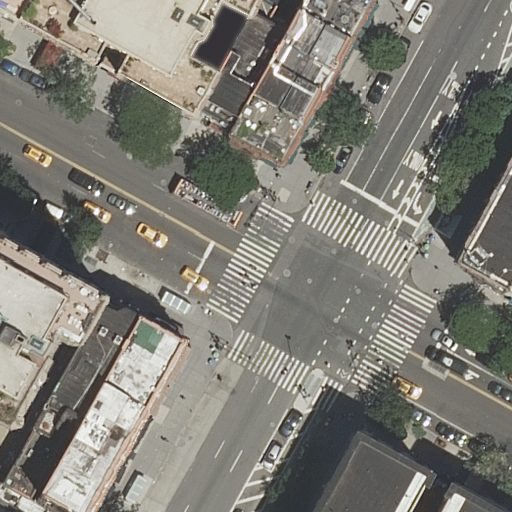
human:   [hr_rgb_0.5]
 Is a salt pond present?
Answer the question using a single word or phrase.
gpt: no

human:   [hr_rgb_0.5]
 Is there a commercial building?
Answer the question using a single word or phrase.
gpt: no

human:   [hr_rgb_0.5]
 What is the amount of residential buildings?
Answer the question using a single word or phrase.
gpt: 11

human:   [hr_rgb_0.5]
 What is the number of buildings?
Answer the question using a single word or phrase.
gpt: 11

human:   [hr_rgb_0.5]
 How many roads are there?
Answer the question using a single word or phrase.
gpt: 6

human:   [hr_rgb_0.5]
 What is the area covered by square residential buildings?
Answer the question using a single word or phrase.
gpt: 0m2

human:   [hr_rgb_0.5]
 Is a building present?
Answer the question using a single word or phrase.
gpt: yes

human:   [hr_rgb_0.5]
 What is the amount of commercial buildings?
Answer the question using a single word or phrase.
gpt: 0

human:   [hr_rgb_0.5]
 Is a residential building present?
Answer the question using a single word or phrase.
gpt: yes

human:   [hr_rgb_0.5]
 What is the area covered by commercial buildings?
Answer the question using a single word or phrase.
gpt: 0m2

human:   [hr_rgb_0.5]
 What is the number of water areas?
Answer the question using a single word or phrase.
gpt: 0

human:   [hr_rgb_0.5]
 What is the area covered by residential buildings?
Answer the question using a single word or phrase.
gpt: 2653m2

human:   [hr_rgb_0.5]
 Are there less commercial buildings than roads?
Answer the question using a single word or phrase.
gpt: yes

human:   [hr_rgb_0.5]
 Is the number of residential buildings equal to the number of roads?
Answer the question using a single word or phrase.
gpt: no

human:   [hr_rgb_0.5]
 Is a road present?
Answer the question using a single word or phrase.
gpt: yes

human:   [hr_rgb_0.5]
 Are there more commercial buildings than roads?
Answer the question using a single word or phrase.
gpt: no

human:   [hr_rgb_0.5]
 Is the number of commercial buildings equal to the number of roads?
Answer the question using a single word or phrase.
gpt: no

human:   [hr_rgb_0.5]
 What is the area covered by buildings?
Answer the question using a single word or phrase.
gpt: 2653m2

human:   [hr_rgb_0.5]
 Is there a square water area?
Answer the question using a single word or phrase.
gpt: no

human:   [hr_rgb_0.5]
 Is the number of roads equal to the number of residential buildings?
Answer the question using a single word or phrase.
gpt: no

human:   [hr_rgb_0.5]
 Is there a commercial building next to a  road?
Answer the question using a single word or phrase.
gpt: no

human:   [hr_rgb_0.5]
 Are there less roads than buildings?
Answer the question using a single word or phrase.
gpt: yes

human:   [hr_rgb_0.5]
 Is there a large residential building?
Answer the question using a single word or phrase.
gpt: yes

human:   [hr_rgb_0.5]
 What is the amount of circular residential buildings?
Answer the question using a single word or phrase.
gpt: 0

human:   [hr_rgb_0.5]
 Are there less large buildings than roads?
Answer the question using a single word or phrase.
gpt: yes

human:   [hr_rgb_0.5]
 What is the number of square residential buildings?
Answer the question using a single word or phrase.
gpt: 0

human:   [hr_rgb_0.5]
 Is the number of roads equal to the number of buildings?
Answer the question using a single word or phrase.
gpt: no

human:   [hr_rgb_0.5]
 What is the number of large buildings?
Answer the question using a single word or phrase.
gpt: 1

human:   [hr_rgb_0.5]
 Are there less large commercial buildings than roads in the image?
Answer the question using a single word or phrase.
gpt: yes

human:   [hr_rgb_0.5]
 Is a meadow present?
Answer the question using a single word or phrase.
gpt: no

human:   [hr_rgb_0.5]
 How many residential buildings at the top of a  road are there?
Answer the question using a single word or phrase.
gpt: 6

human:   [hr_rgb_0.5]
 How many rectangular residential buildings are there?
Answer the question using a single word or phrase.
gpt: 7

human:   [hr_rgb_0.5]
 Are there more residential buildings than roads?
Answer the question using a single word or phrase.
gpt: yes

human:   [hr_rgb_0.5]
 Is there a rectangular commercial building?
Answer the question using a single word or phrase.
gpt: no

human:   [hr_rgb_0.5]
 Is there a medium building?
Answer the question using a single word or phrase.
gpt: yes

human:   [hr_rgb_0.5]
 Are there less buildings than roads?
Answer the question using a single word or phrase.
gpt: no

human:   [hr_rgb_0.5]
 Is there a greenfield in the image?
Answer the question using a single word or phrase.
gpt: no

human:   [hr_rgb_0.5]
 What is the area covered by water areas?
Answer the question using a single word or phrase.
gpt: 0m2

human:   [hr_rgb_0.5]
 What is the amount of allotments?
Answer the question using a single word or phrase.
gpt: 0

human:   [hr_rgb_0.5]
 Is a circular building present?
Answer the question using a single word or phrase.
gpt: no

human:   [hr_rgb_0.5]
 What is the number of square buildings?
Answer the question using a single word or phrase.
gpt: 0

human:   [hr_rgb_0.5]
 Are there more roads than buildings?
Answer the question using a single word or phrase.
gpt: no

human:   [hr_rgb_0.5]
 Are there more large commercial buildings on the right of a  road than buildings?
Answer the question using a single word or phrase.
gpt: no

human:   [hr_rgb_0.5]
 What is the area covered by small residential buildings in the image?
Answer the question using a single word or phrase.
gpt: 71m2

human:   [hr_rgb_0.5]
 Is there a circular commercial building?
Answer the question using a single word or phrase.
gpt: no

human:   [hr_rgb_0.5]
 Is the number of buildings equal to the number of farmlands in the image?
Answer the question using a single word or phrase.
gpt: no

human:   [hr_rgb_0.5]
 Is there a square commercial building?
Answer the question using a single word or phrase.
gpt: no

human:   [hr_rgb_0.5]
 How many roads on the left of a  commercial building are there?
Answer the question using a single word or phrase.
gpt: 0

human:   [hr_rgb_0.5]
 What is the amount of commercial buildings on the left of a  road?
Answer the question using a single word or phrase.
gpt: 0

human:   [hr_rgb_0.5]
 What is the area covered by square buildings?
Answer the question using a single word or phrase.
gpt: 0m2

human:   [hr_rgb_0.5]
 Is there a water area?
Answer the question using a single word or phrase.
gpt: no

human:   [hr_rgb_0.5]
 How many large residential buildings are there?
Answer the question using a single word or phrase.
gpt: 1

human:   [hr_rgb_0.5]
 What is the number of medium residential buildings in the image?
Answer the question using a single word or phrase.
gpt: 7

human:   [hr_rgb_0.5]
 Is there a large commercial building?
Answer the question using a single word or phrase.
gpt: no

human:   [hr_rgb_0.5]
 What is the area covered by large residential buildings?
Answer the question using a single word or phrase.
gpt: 584m2

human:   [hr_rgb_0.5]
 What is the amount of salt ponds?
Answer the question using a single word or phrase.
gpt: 0

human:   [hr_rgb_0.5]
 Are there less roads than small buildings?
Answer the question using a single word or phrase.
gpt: no

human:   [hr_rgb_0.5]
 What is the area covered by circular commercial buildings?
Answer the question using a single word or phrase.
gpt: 0m2

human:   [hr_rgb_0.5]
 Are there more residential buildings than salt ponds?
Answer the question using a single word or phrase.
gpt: yes

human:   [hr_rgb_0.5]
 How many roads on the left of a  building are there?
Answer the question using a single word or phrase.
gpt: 4

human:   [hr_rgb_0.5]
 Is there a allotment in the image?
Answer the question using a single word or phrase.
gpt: no

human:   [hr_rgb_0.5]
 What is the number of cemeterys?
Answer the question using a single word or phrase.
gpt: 0

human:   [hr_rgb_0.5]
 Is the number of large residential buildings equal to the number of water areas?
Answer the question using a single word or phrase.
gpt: no

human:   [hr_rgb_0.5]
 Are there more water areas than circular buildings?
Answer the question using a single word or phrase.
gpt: no